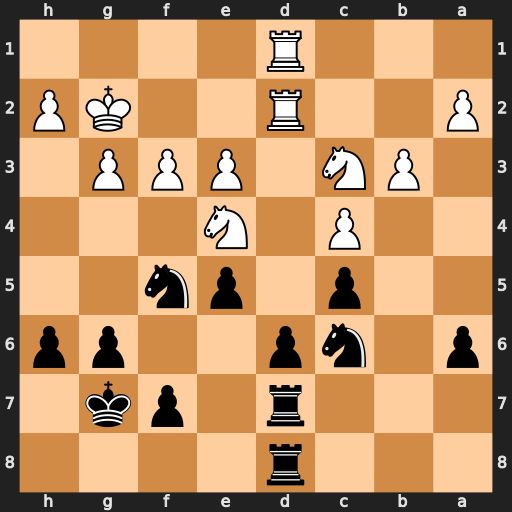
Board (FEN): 3r4/3r1pk1/p1np2pp/2p1pn2/2P1N3/1PN1PPP1/P2R2KP/3R4
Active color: b
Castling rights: -
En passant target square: -
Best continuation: Nxe3+ Kf2 Nxd1+